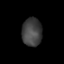
Tissue: lung
Cell type: Epithelial cells
Senescence score: 0.2225
Nuclear area (px): 554
Mean DAPI intensity: 65.072